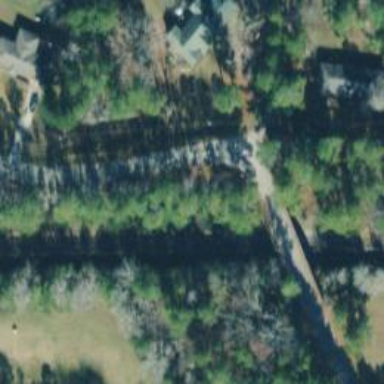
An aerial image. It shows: Railway track.